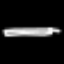
Label: pencil